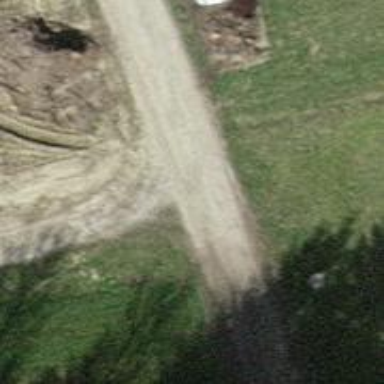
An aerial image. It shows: Track road with grade3 tracktype.